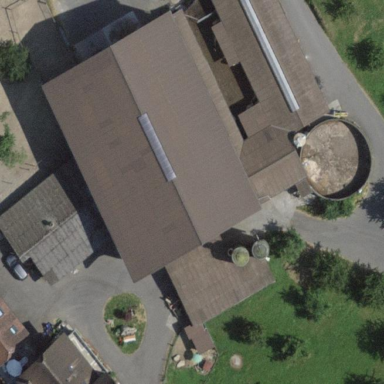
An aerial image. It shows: Barn.